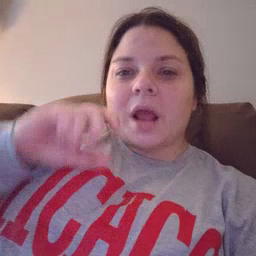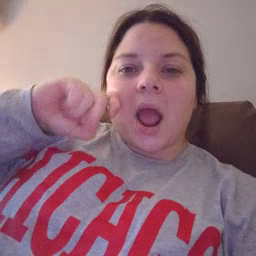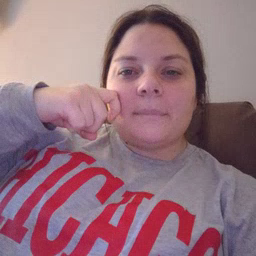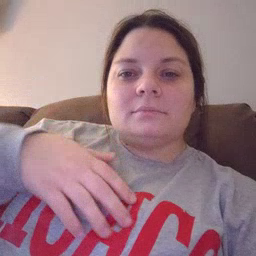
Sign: apple